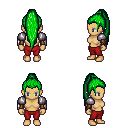
a pixel art fantasy rpg character, female body template, human, tanned skin, steel arm armor, red pants, green extra-long topknot hairstyle, leather bracers, four views (front, back, left, right), 2x2 character sprite sheet, small pixel art, hard edges, no anti-aliasing